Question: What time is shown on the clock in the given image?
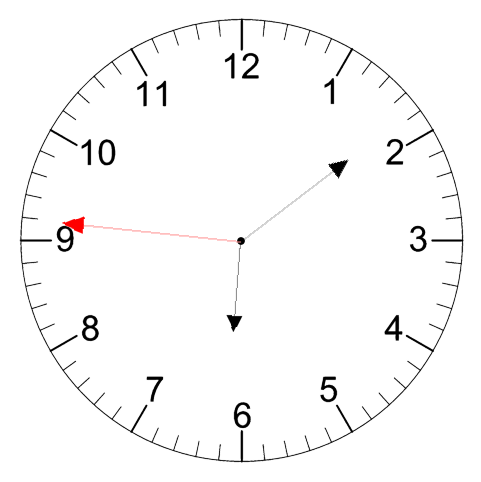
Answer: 06:08:46